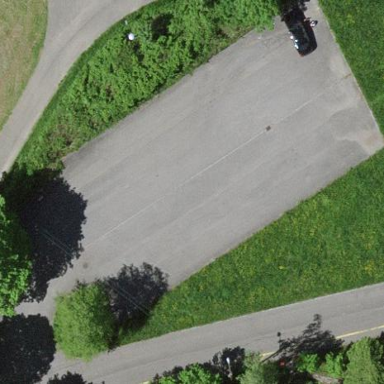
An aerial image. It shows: Paved parking area.